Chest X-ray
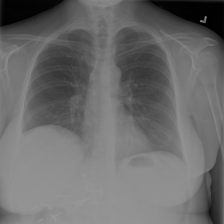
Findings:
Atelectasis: negative
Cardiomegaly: negative
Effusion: negative
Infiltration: negative
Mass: negative
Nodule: negative
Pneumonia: negative
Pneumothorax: negative
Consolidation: negative
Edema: negative
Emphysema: negative
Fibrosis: negative
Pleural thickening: negative
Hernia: negative